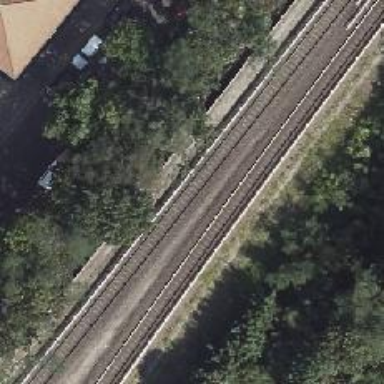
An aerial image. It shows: Light rail electrified railway.